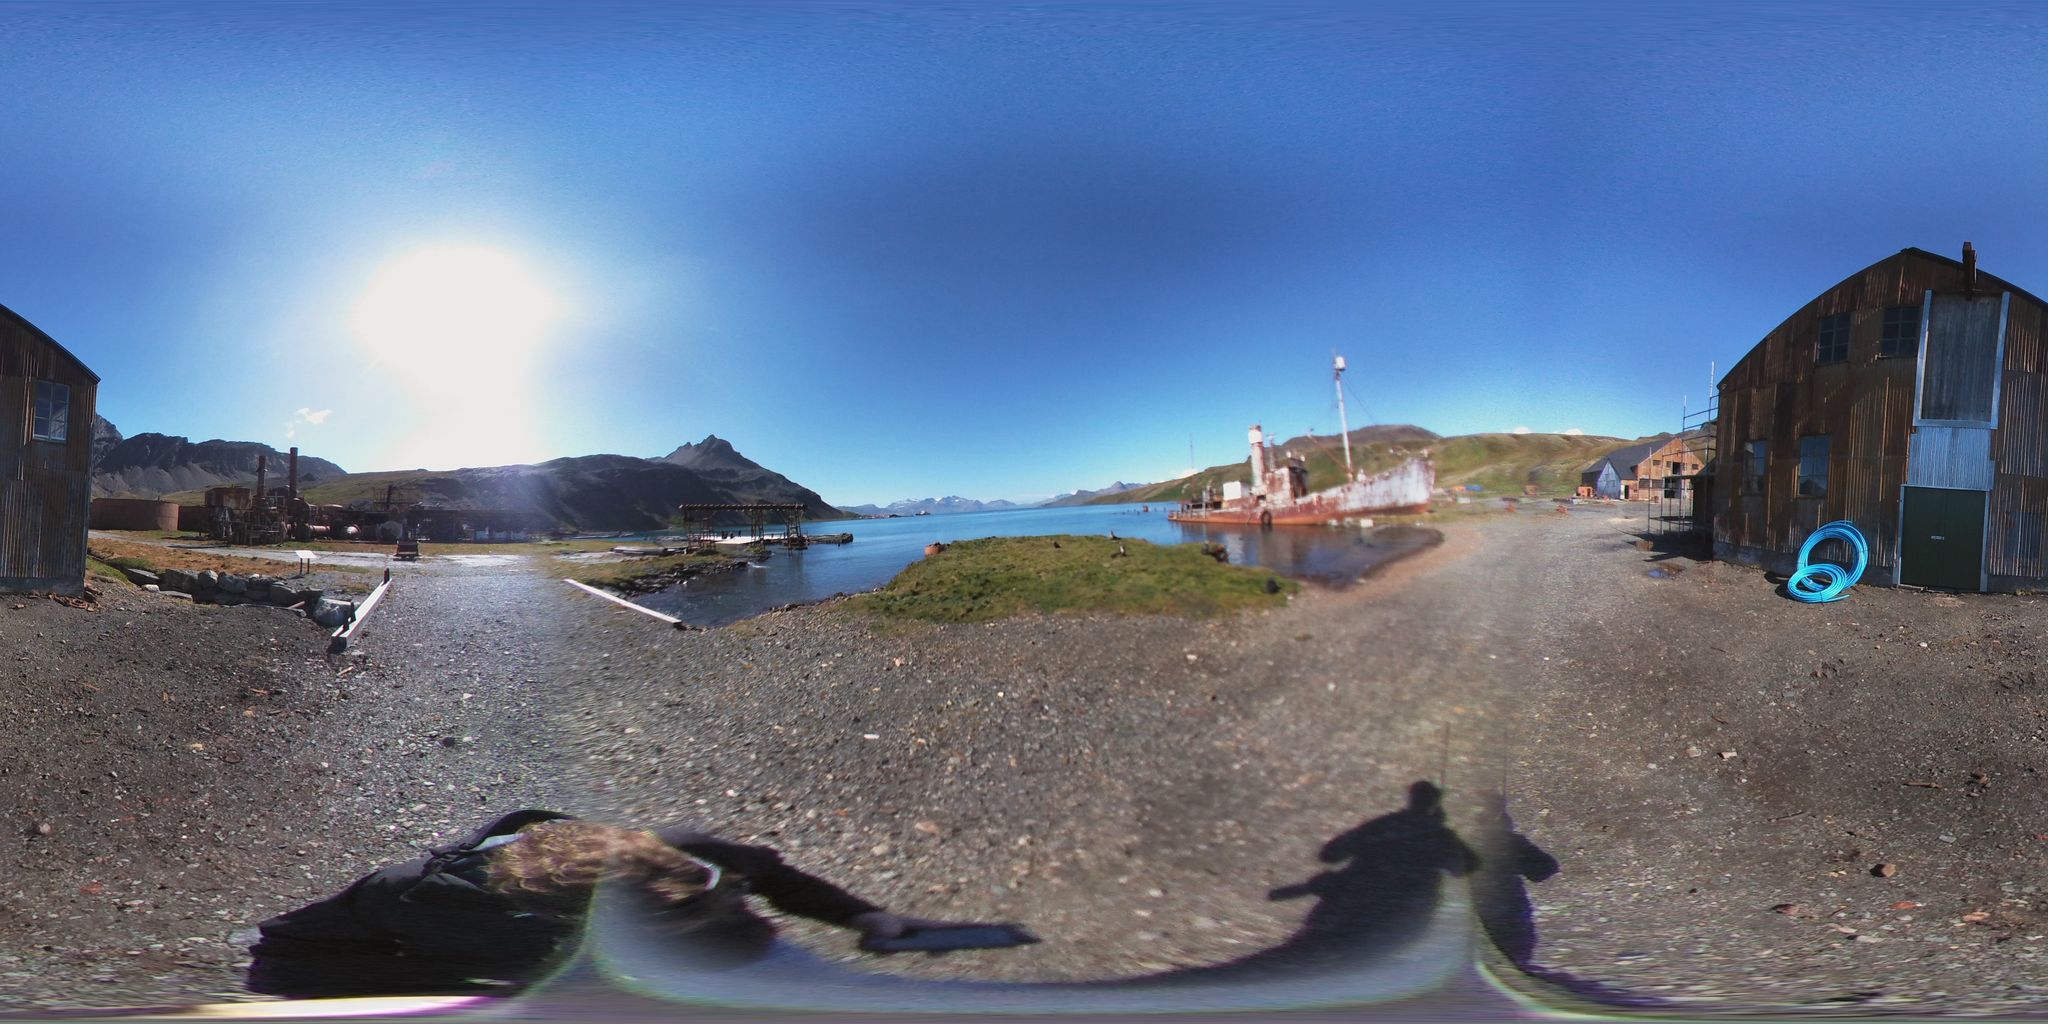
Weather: clear
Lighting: day
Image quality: good
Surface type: walking surface
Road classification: track, path
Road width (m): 3.0
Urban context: water
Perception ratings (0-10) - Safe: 1.44, Lively: 0.85, Beautiful: 3.8, Boring: 8, Depressing: 2.1, Wealthy: 0.9